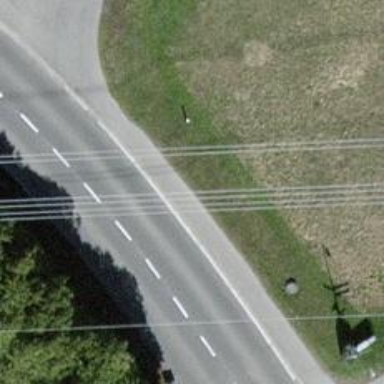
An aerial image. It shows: Secondary road with asphalt surface. The right sidewalk also has asphalt surface.